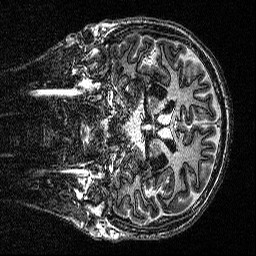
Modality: MP2RAGE
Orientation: coronal
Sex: male
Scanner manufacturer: siemens
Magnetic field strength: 3 T
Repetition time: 5 s
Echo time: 0.00292 s